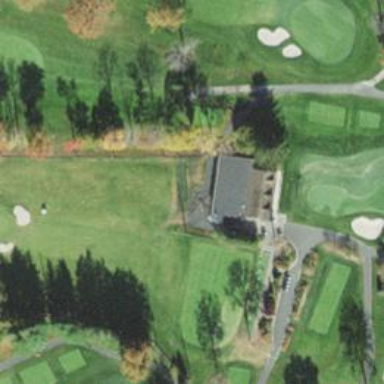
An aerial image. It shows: Path for both road and golf.